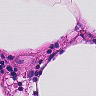
Metastatic tissue present: no